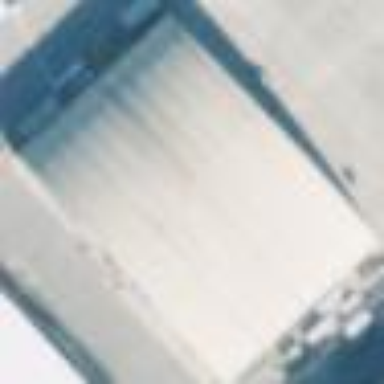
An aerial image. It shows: Hangar building at the airport.